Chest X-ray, PA view. Patient: 50 years old, sex M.
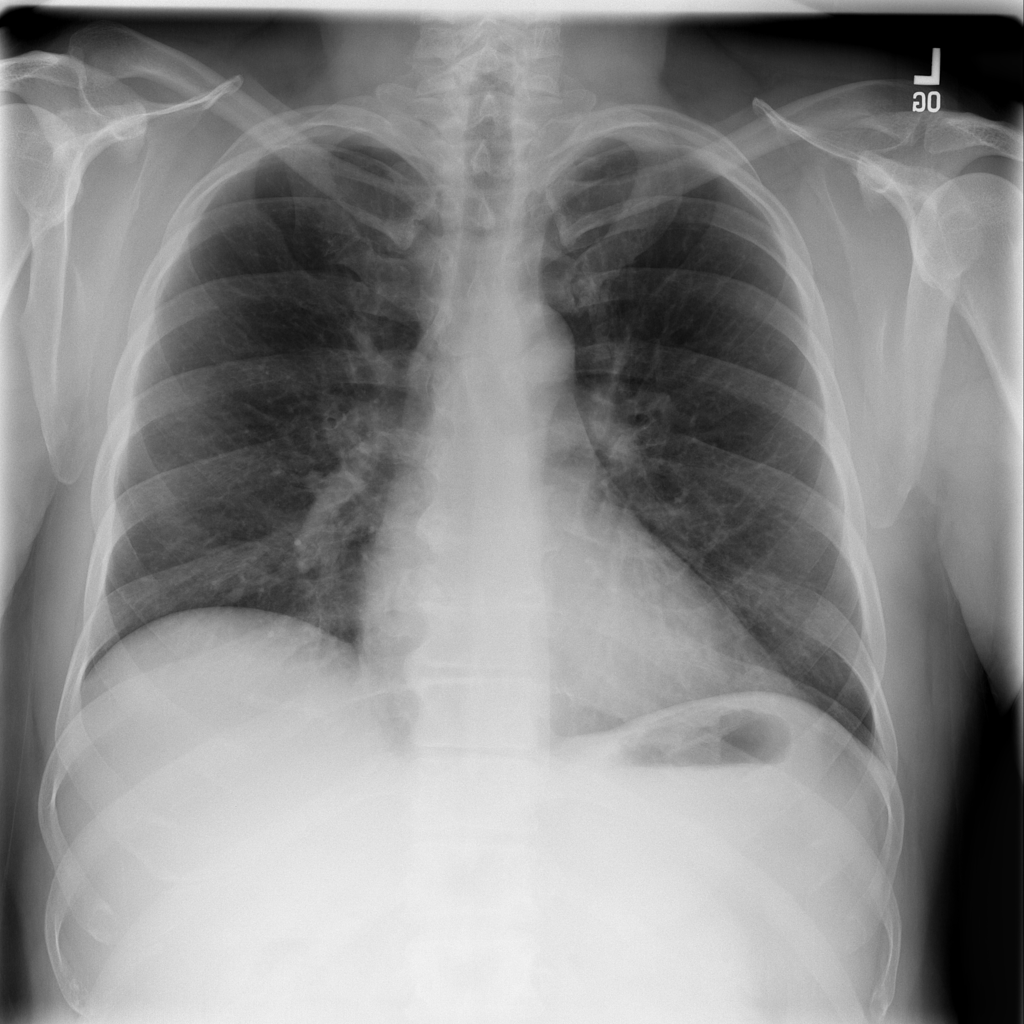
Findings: No Finding